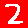
Digit: 2